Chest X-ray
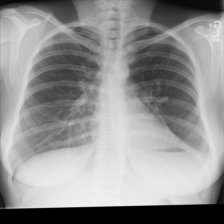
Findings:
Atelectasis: negative
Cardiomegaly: negative
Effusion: negative
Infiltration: positive
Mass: negative
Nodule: negative
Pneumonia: negative
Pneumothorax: negative
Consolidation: negative
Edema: negative
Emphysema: negative
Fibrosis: negative
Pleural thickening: negative
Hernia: negative